Interaction volume radius: 5 \u00c5
Interaction volume height: 10 \u00c5
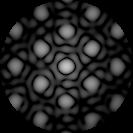
Disorder parameter: 0.1742